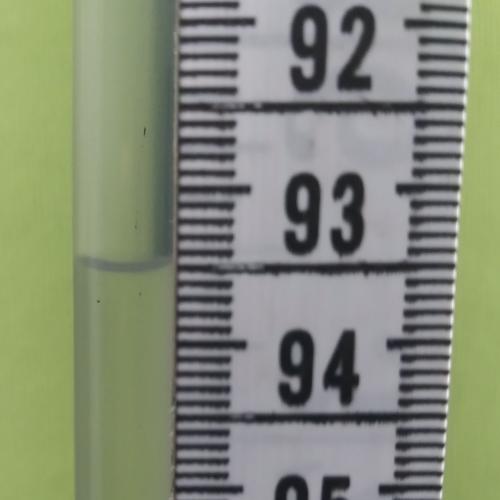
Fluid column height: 93.5 cm